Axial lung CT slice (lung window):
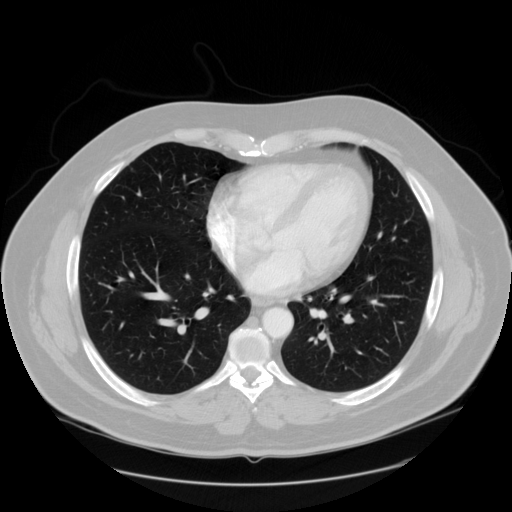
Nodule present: no